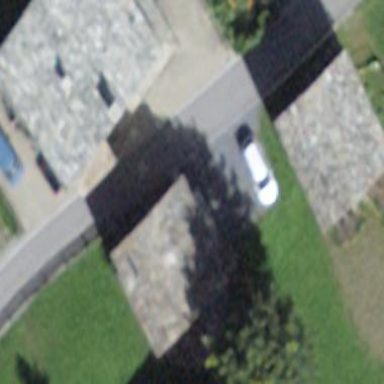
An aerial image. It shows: Detached building.